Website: walmart
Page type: delivery-shipping
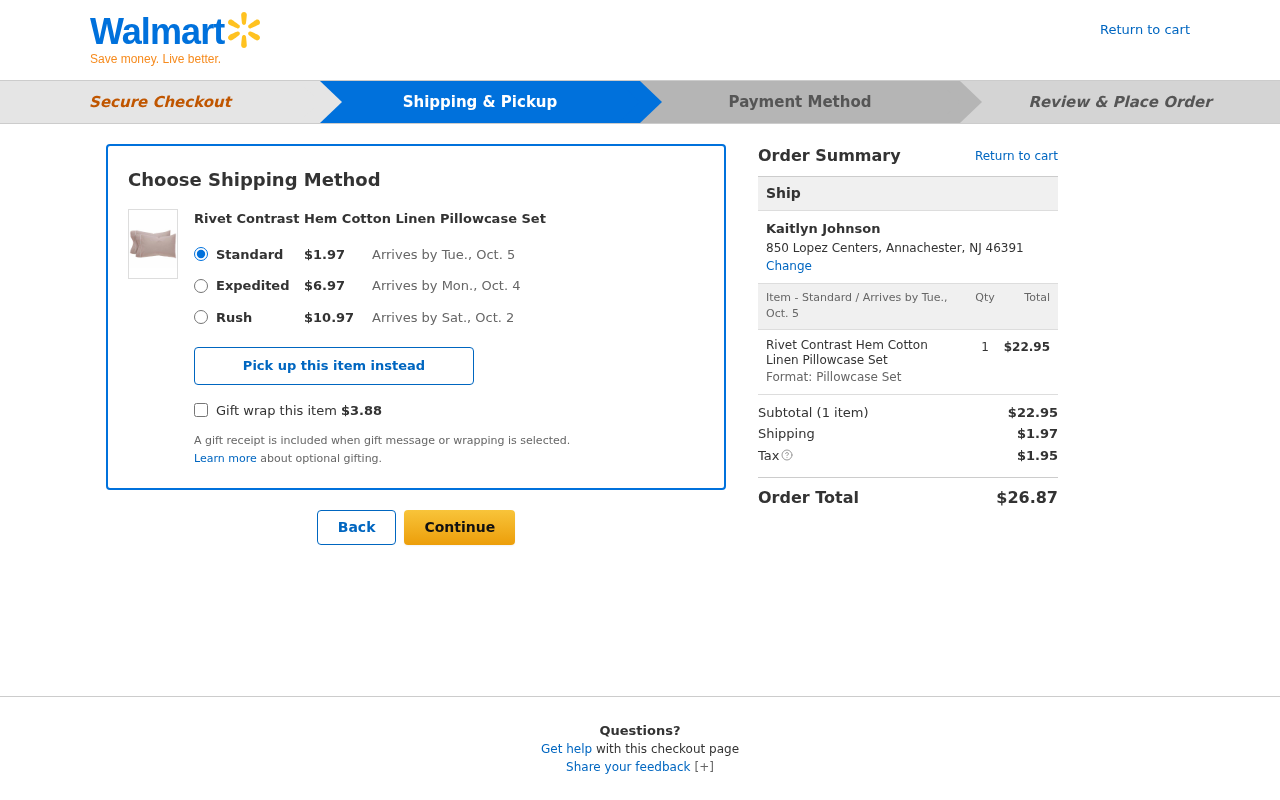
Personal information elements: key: PII_CITY_STATE_ZIP
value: Annachester, NJ 46391
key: PII_FULLNAME
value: Kaitlyn Johnson
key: PII_STREET
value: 850 Lopez Centers
Product elements: key: PRODUCT1_ITEM_CATEGORY
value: Pillowcase Set
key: PRODUCT1_NAME
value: Rivet Contrast Hem Cotton Linen Pillowcase Set
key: PRODUCT1_PRICE
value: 22.95
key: PRODUCT1_QUANTITY
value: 1
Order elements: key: ORDER_SHIPPING_STANDARD
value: $1.97
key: ORDER_DELIVERY_DATE
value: Tue., Oct. 5
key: ORDER_SHIPPING_EXPEDITED
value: $6.97
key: ORDER_DELIVERY_EXPEDITED
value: Mon., Oct. 4
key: ORDER_SHIPPING_RUSH
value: $10.97
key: ORDER_DELIVERY_RUSH
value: Sat., Oct. 2
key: ORDER_GIFT_WRAP
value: $3.88
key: ORDER_DELIVERY_DATE2
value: Tue., Oct. 5
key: ORDER_NUM_ITEMS
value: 1
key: ORDER_SUBTOTAL
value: $22.95
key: ORDER_SHIPPING_COST
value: $1.97
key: ORDER_TAX
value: $1.95
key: ORDER_TOTAL
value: $26.87